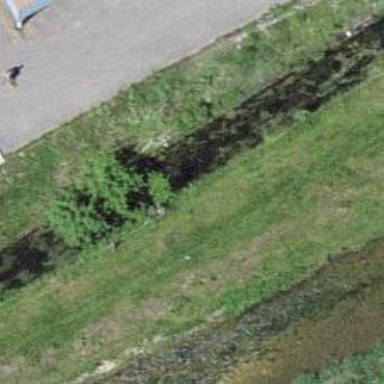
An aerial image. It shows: Drain waterway.